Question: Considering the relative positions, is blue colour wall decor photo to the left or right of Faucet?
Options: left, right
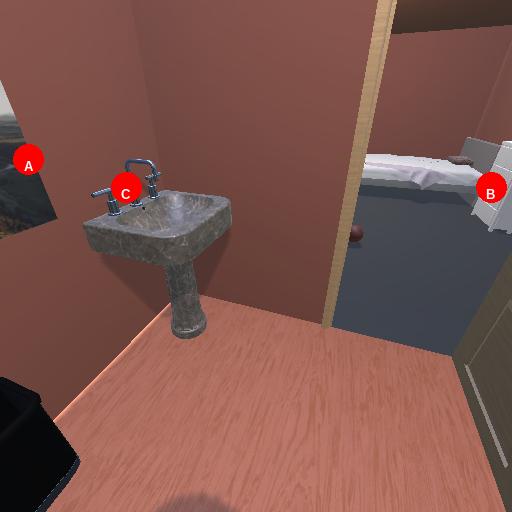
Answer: left